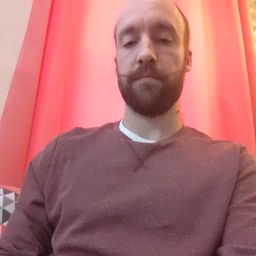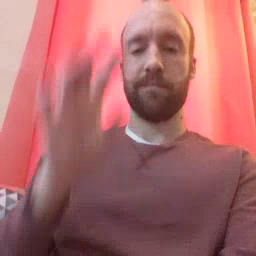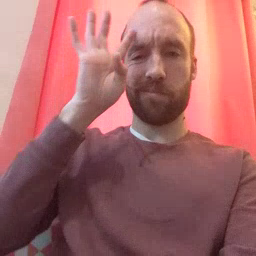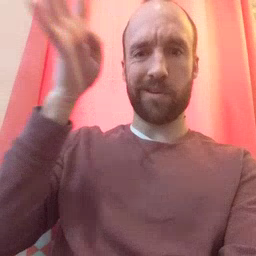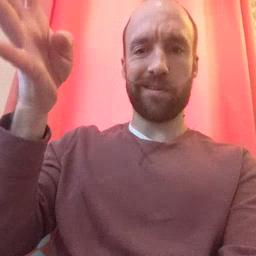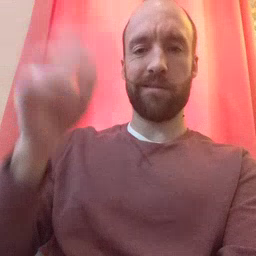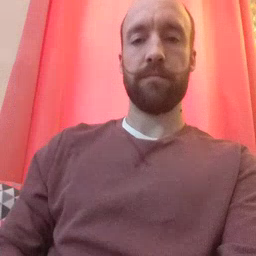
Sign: pretend